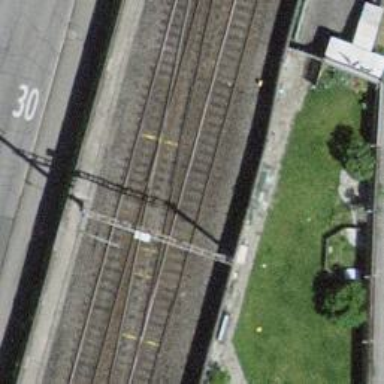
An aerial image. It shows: Single railway track with electrification through contact line.